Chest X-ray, PA view. Patient: 19 years old, sex F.
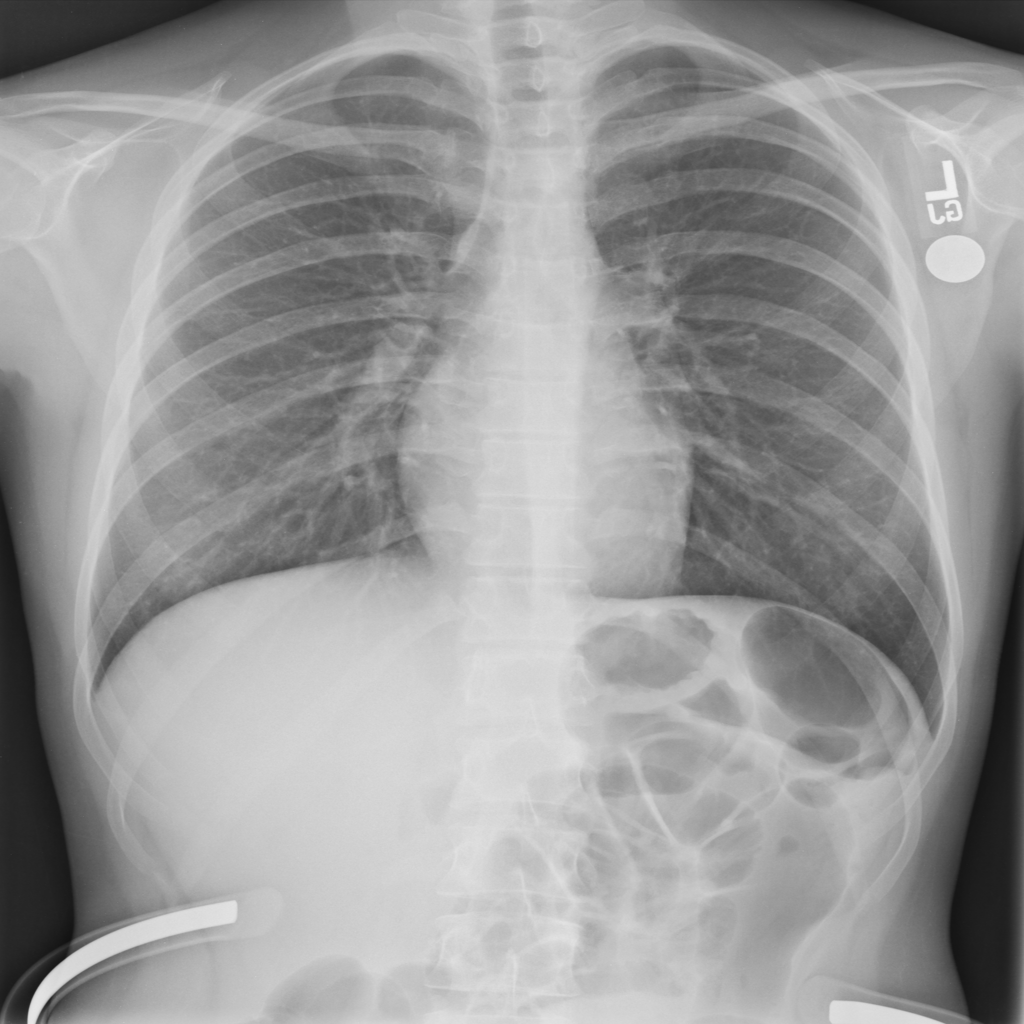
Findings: No Finding